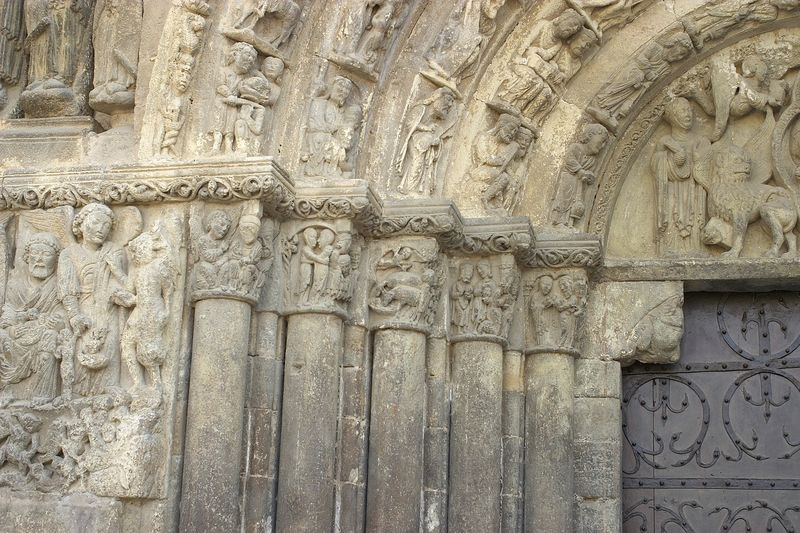
Titel: San Miguel in Estella
Standort: Estella, S. Miguel (EU - E)
Schlagwörter: menschen, ausschnitt, säulen, tür, haus, muster, ornament, architektur, stein, kirche, paar, engel, relief, bogen, fassade, figuren, detail, verzierung, tor, foto, eingang, dom, kapitelle, kathedrale, photo, portal, sandstein, löwe, heilige, heilig, szenen, beschläge, chartre, halbsäulen, köln, kölner dom, echt, setin, gestoßen, löwe#